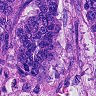
Metastatic tissue present: yes